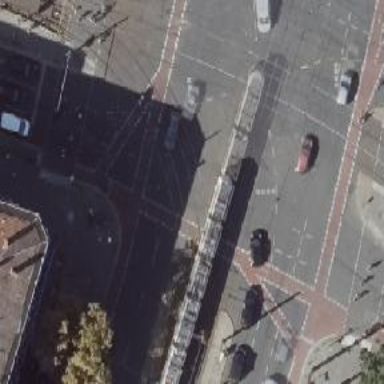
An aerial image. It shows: Tram level crossing on the railway.